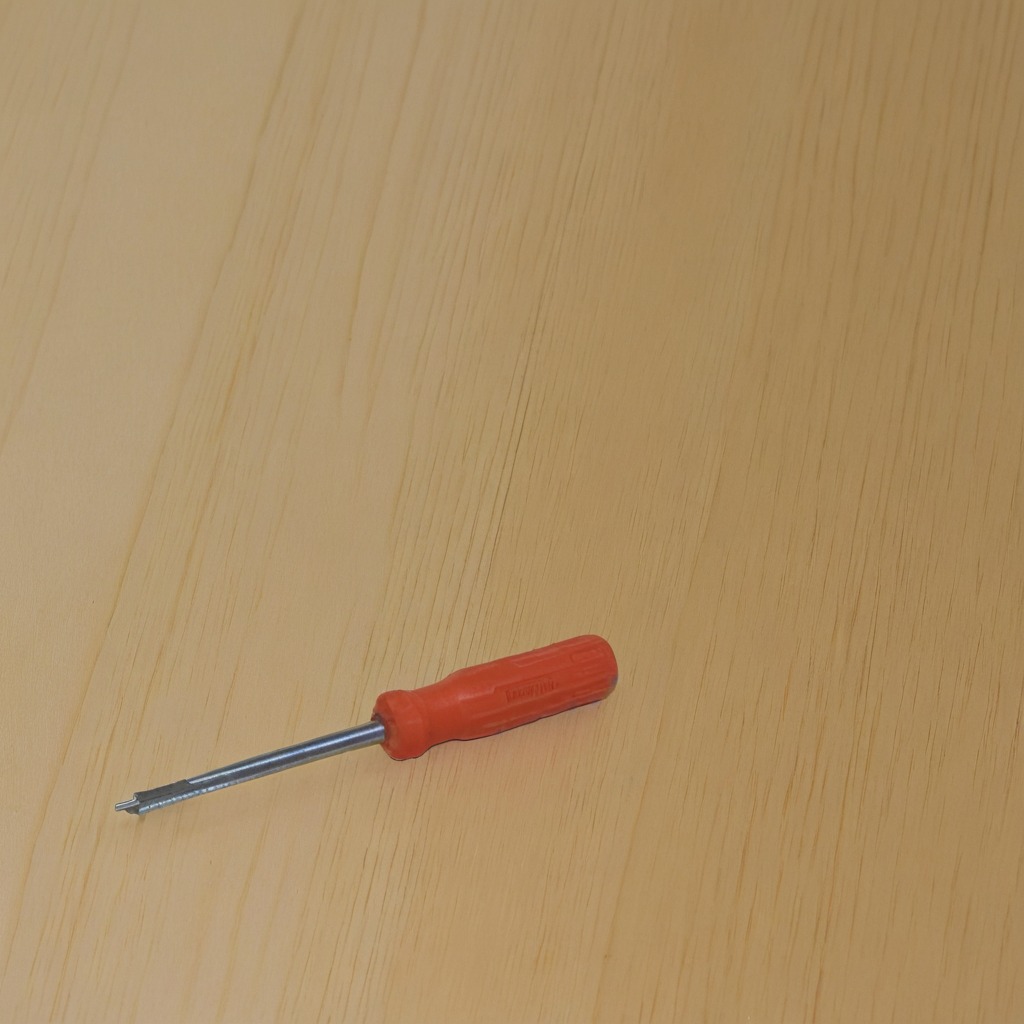
A screwdriver lies on a plywood surface in a paint workshop lit by afternoon window light.